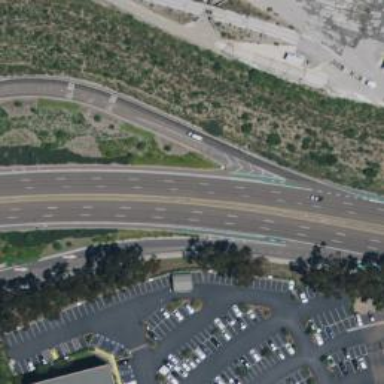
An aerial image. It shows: Trunk link highway.